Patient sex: F
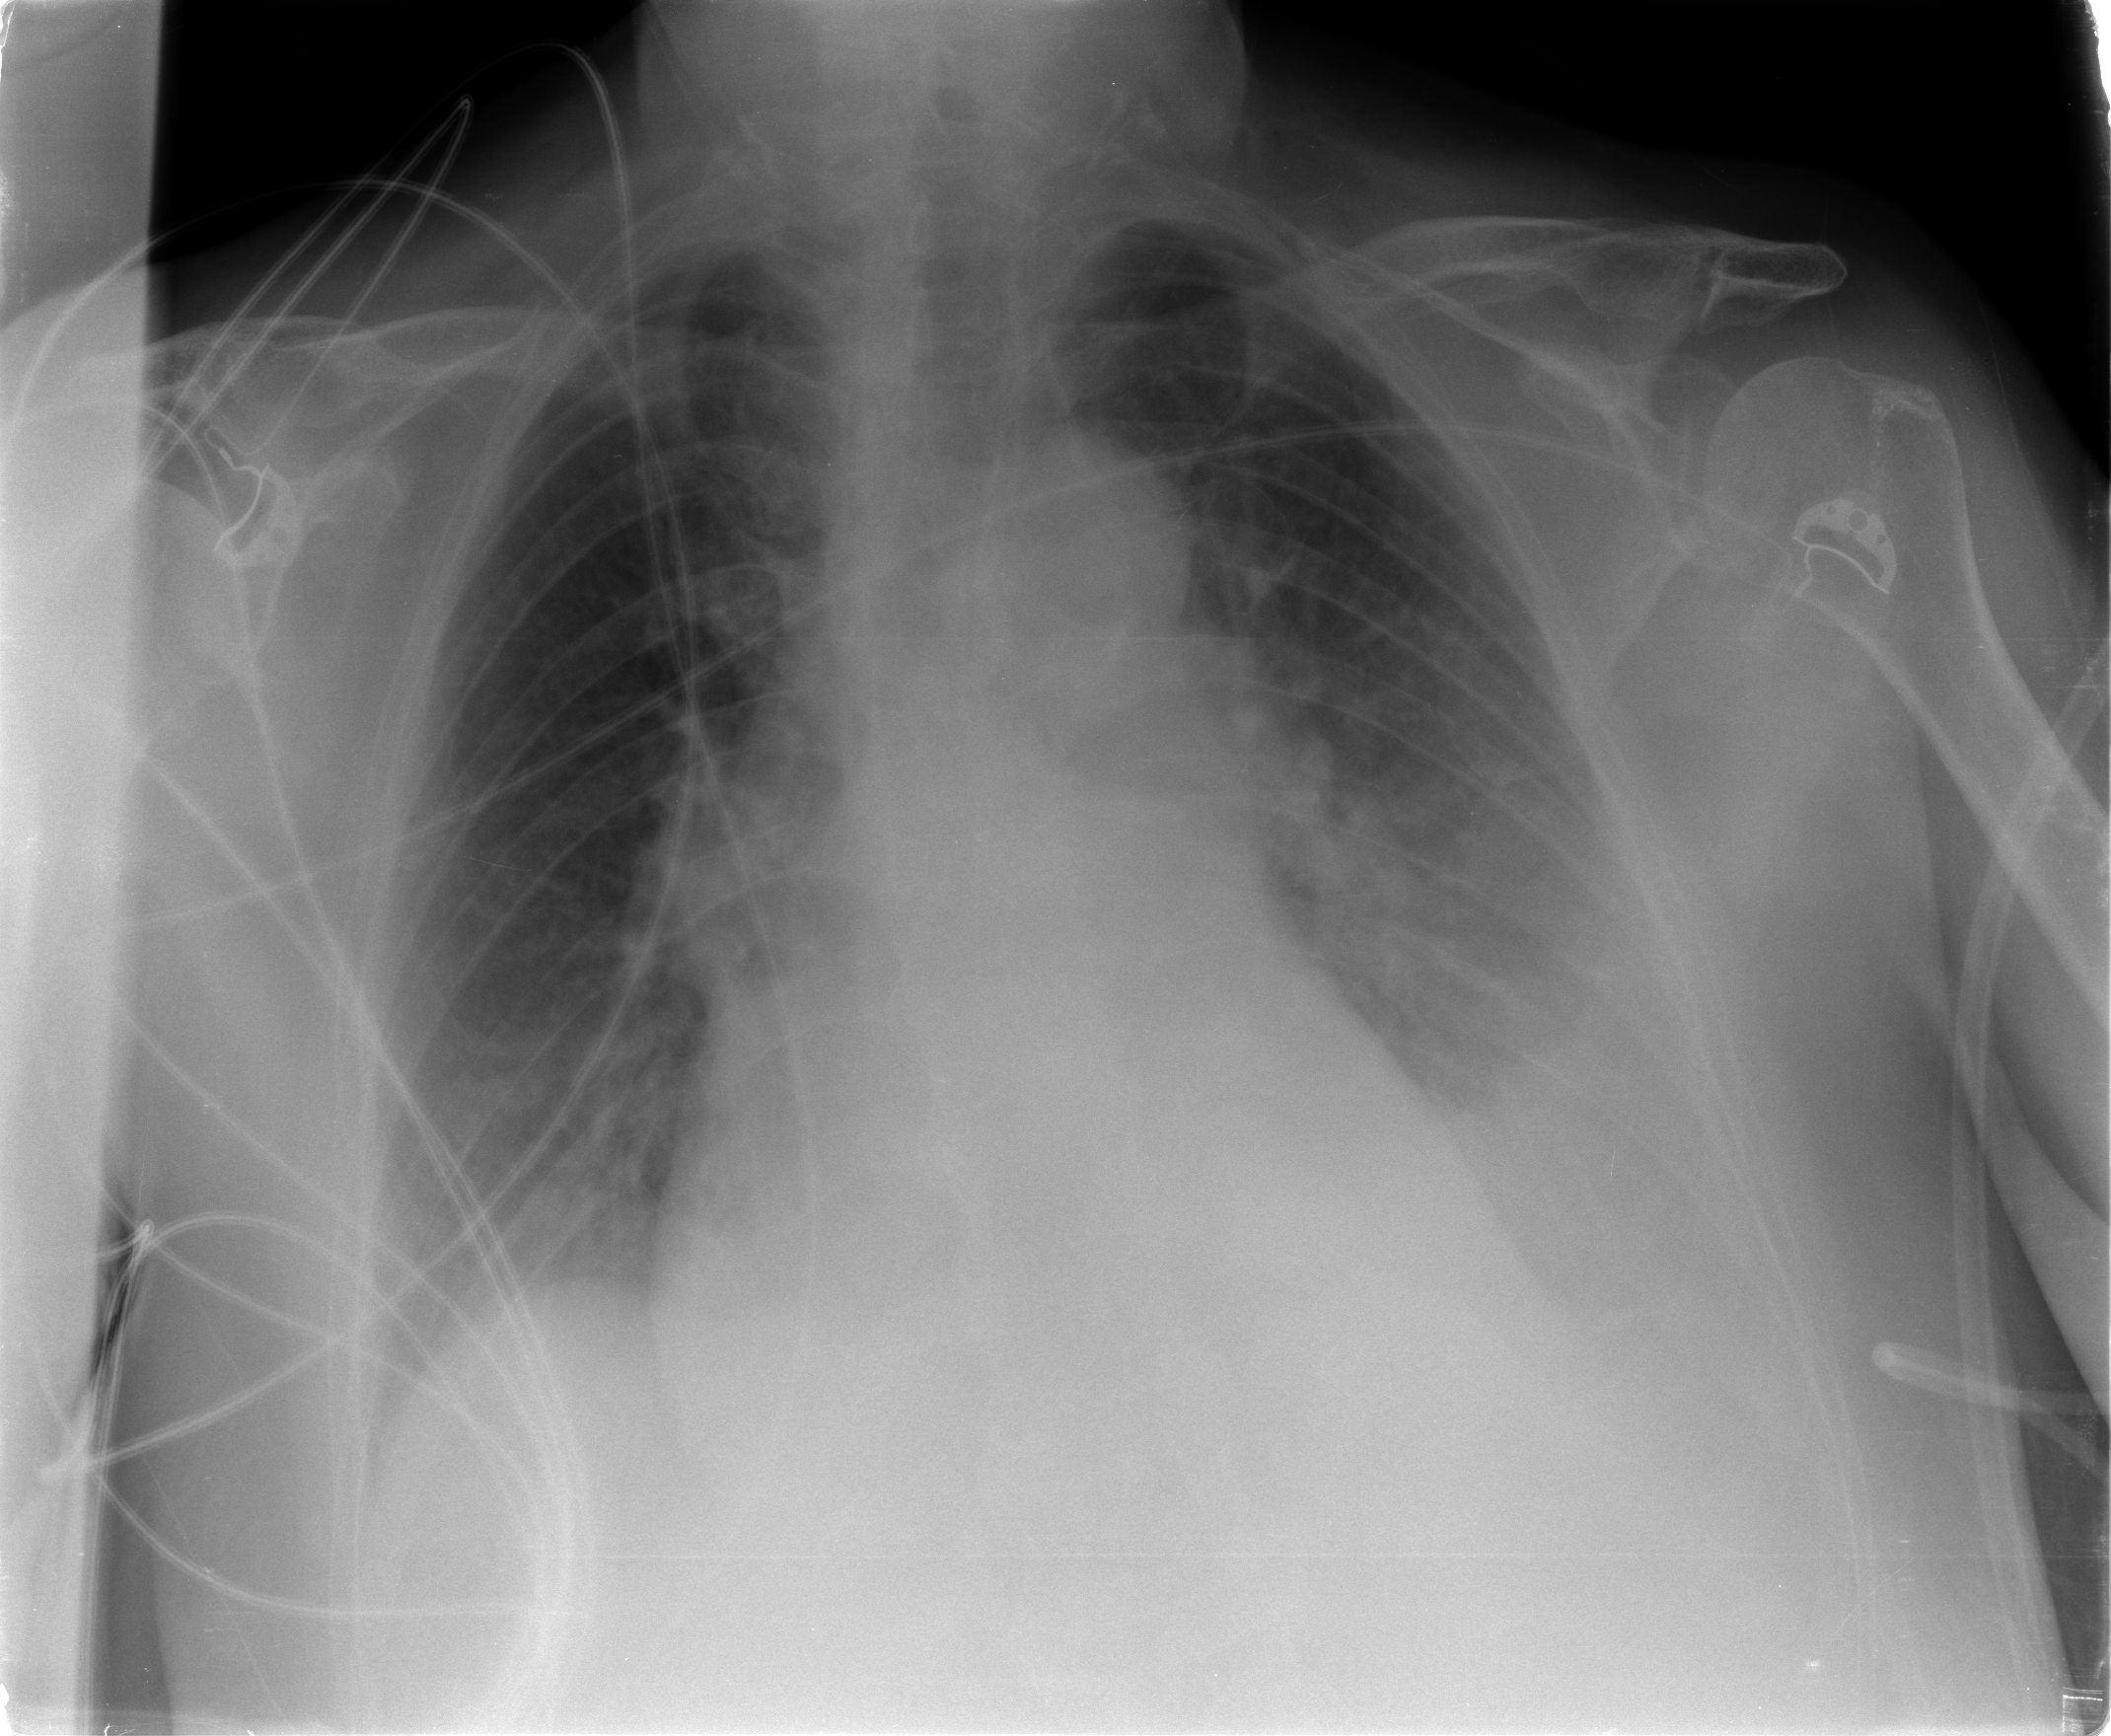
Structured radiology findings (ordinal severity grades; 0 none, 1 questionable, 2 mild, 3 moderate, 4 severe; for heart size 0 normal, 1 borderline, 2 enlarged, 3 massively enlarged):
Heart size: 2
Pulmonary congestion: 1
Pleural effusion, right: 1
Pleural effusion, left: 3
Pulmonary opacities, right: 0
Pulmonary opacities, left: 1
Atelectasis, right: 2
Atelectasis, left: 3